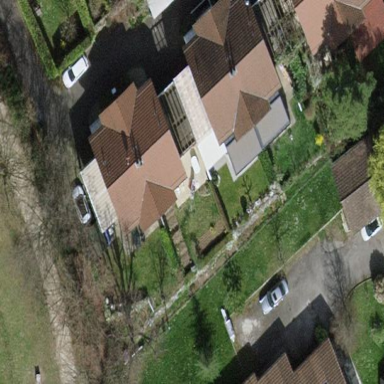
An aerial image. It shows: Garden enclosed by fence.